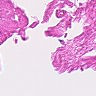
Metastatic tissue present: no